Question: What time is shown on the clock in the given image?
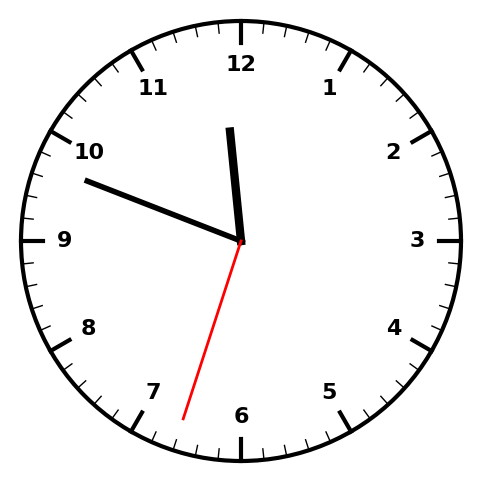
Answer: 11:48:33